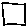
Label: square